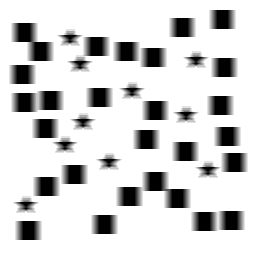
Squares: 28
Triangles: 0
Stars: 10
Total shapes: 38